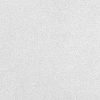
Atmospheric dust classification: dusty